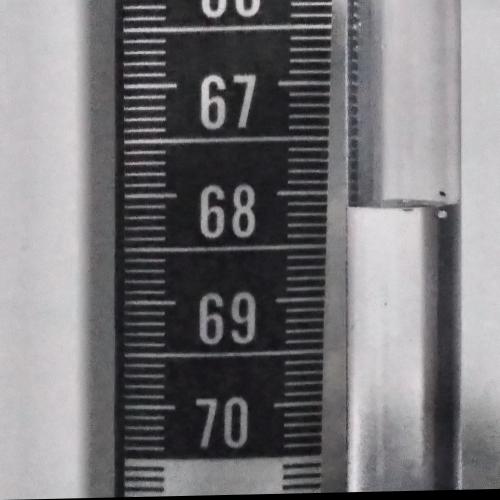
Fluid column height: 68.2 cm